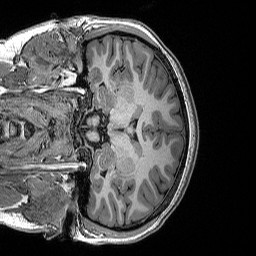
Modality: T1w
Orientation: coronal
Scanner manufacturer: siemens
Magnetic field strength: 3 T
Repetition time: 2.53 s
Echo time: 0.0033 s